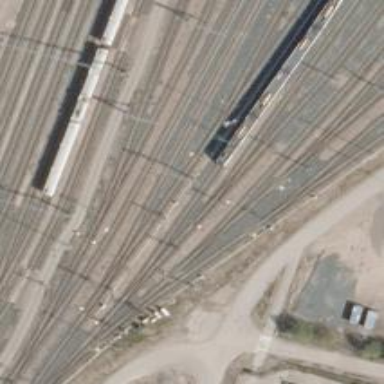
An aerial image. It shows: Rail yard with electrified contact lines for the trains.